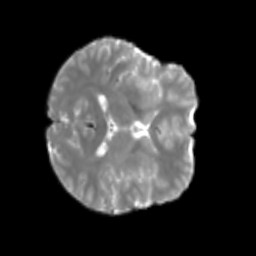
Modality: T2w
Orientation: axial
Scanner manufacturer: siemens
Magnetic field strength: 3 T
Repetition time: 4 s
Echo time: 0.0594 s